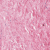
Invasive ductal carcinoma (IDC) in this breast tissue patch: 0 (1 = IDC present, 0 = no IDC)